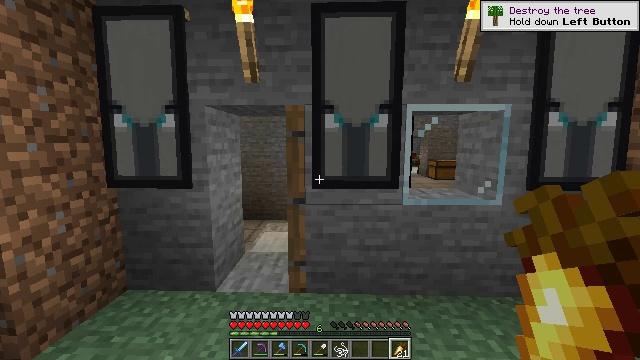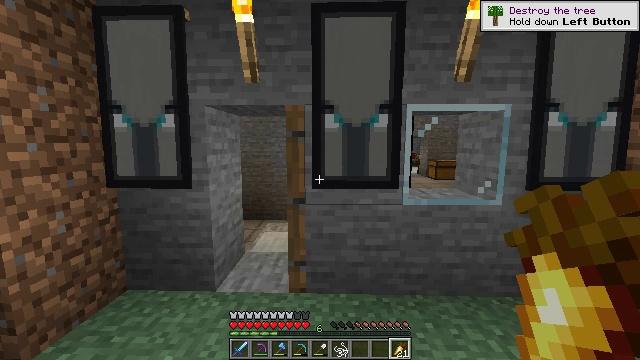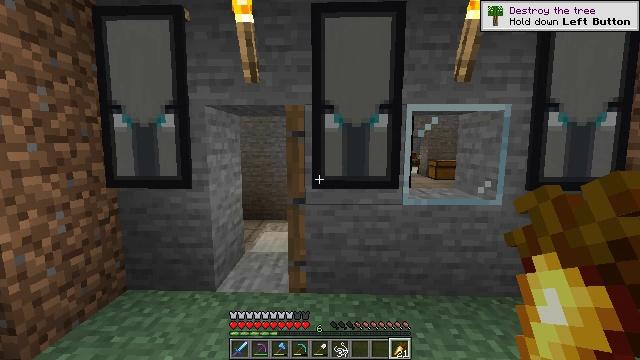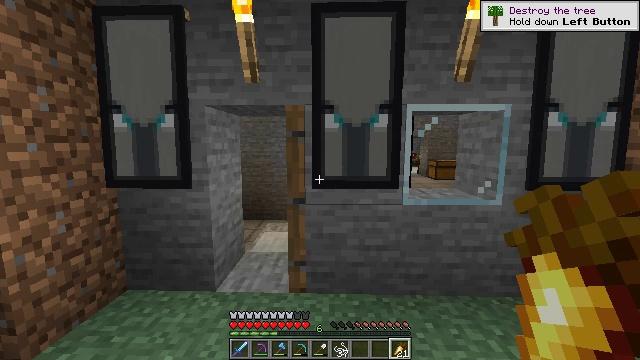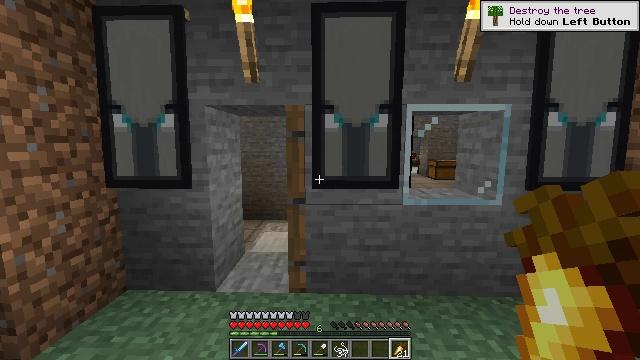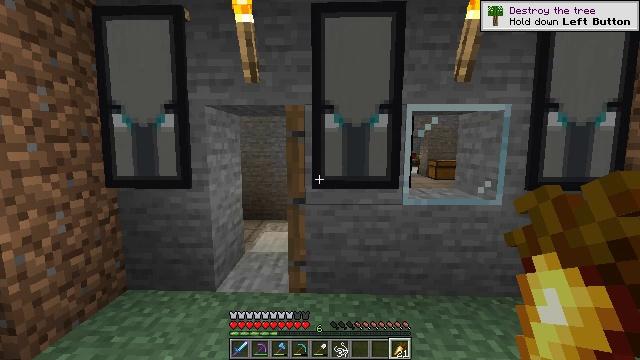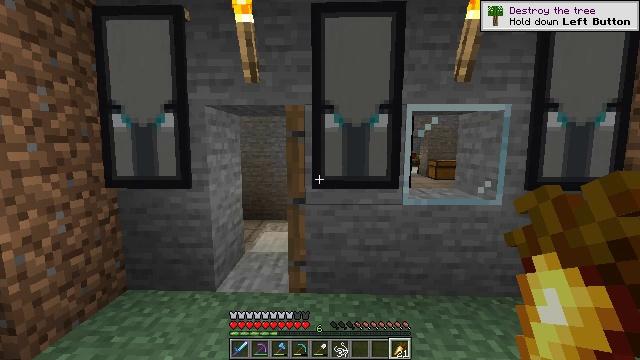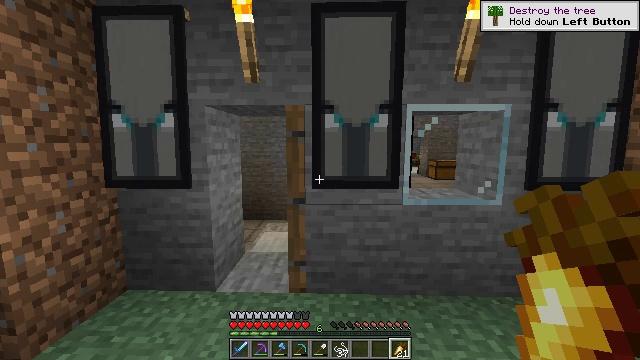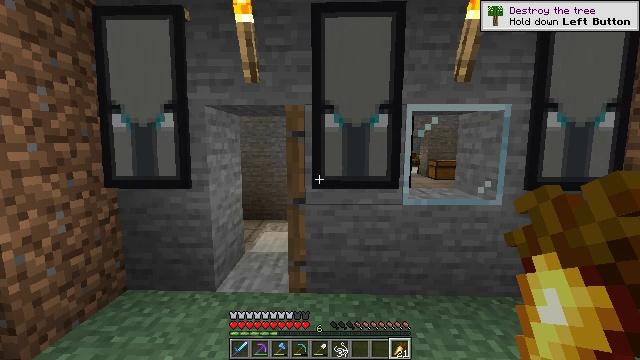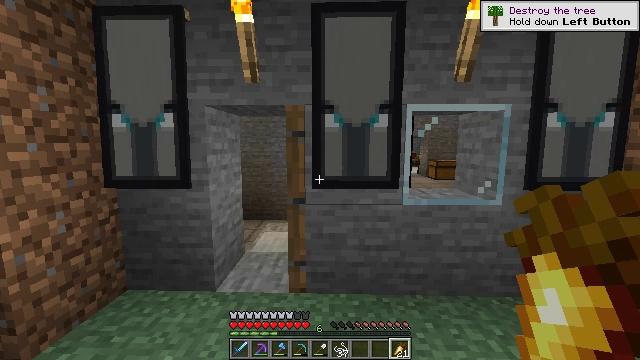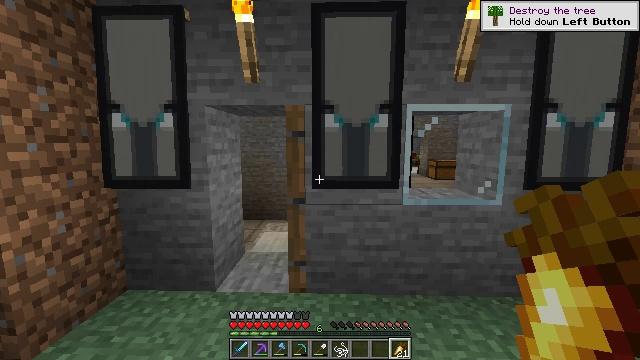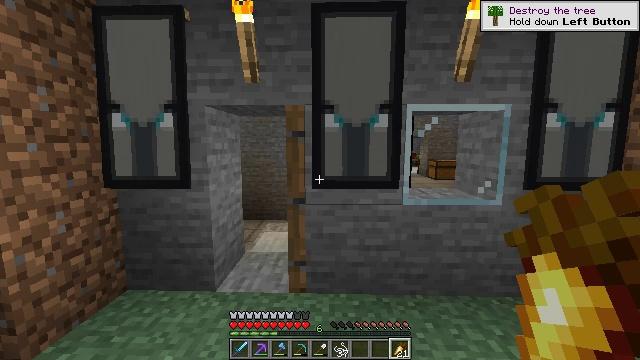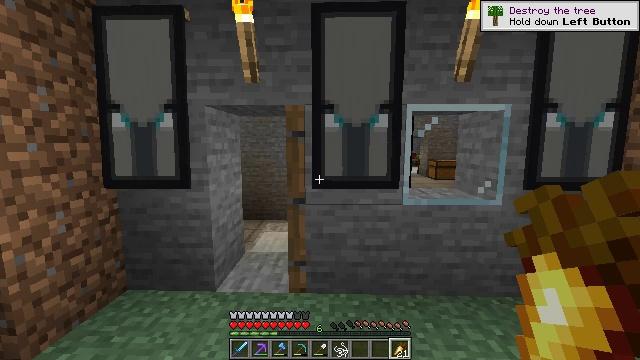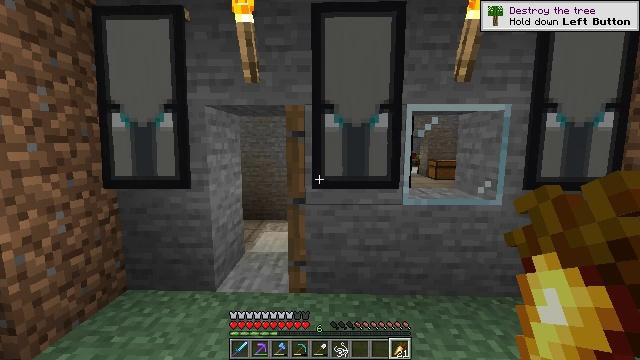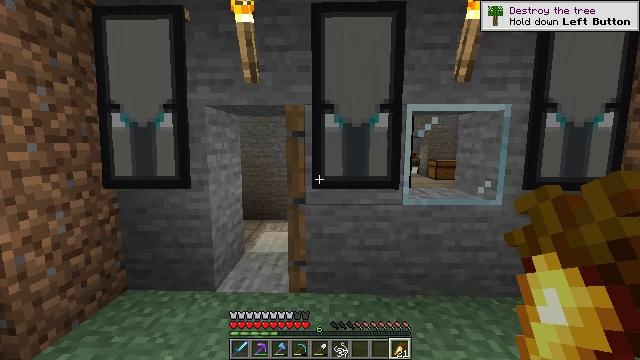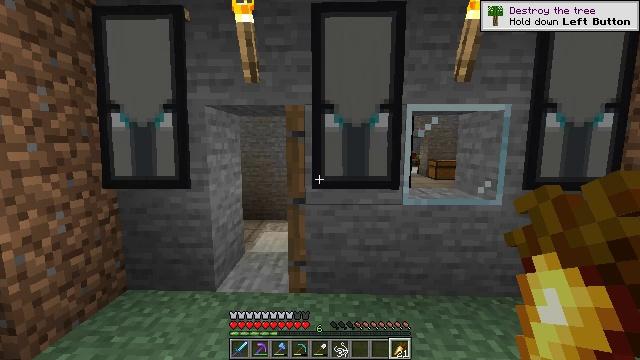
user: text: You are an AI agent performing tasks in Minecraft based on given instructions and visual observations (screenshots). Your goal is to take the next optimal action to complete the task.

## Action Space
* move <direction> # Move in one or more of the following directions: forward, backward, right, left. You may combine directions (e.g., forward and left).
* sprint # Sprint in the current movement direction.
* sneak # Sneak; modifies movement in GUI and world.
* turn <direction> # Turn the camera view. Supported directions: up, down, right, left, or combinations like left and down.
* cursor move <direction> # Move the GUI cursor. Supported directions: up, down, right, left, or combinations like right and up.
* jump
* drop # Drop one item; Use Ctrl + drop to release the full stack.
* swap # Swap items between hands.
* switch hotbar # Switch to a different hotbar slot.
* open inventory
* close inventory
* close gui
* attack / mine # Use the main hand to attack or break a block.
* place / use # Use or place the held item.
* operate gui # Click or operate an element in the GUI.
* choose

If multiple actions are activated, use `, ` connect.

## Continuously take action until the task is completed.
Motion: motion action
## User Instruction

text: Make smooth stone by smelting regular stone.
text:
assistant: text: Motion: no_op
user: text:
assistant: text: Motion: no_op
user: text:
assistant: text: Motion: no_op
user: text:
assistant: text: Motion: no_op
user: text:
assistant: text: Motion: no_op
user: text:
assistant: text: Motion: no_op
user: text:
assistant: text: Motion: no_op
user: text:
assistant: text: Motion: no_op
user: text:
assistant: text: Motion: no_op
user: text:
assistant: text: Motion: no_op
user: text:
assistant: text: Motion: no_op
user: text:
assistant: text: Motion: no_op
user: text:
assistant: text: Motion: no_op
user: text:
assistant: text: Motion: no_op
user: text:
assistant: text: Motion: no_op
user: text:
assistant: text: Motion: no_op
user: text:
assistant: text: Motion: no_op
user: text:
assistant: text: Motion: no_op
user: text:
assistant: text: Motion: no_op
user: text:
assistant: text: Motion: no_op
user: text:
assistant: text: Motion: no_op
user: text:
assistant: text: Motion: no_op
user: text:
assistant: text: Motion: no_op
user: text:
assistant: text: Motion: no_op
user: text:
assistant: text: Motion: no_op
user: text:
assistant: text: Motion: no_op
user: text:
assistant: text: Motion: no_op
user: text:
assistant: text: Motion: no_op
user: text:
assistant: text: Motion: no_op
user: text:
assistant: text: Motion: no_op